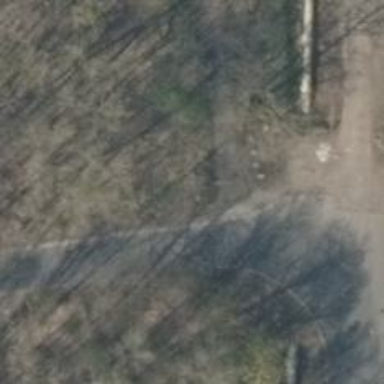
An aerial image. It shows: Unclassified road with asphalt surface.